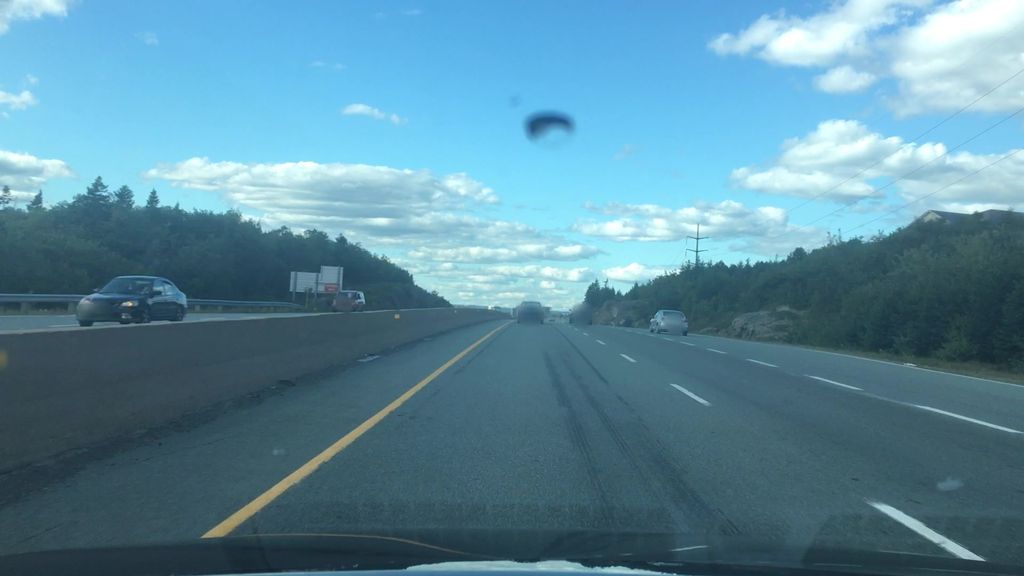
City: halifax